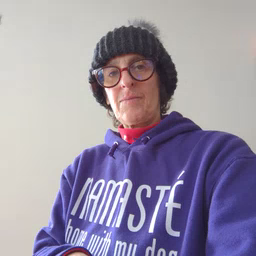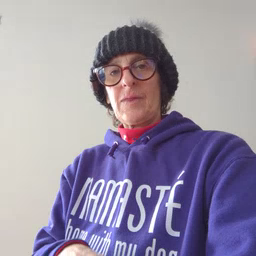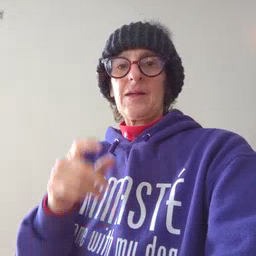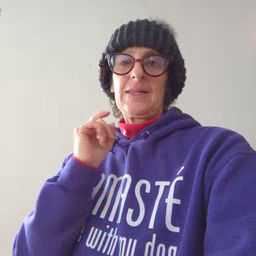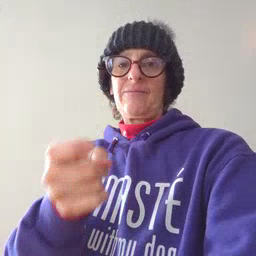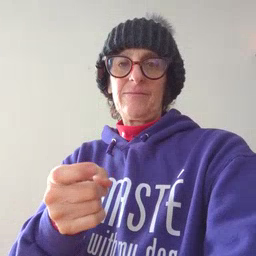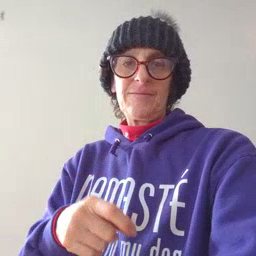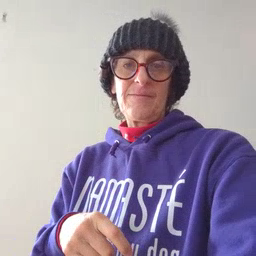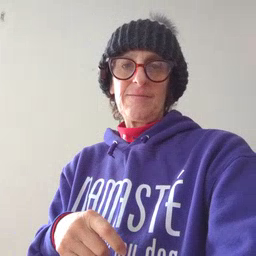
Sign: gift